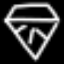
Label: diamond